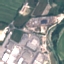
Land use / land cover: Industrial